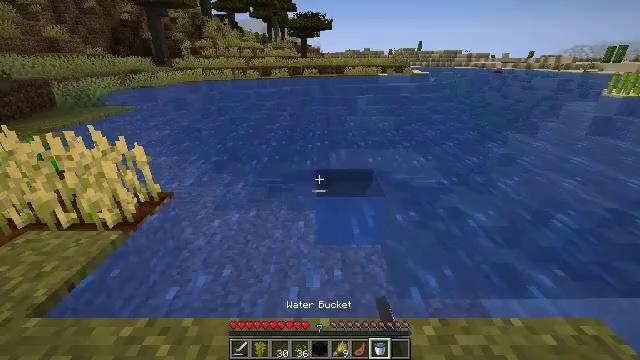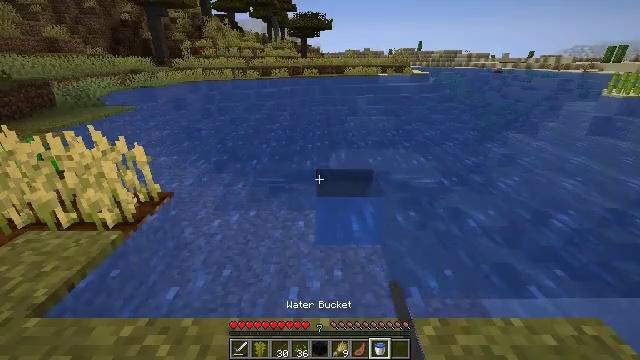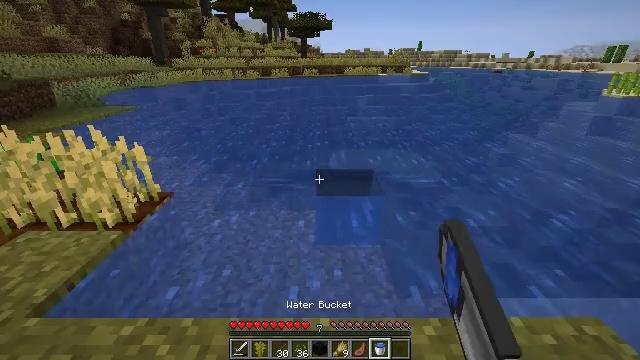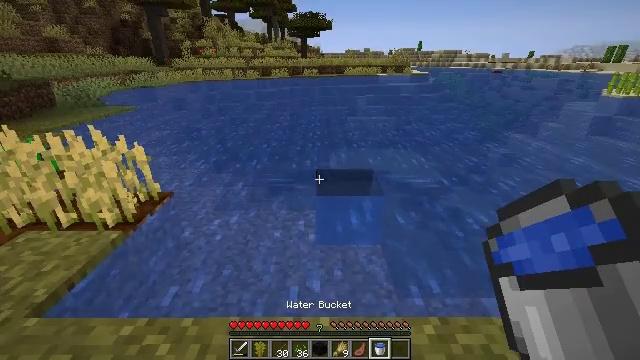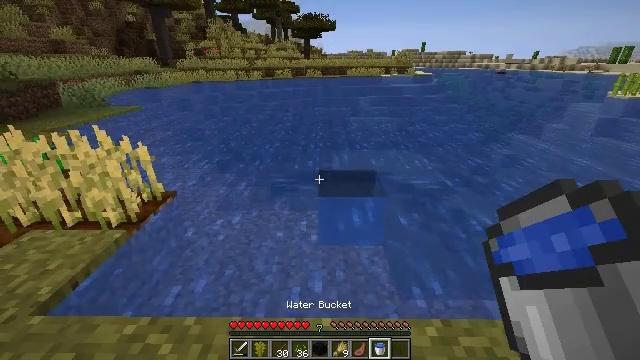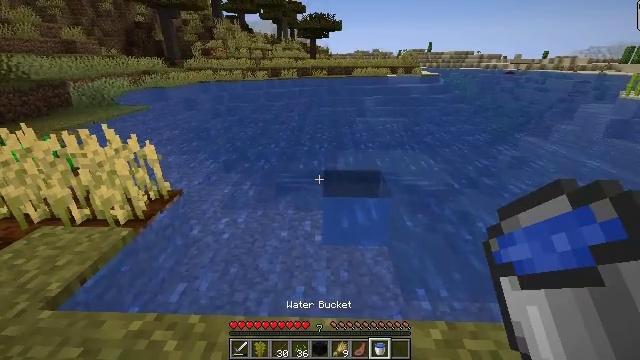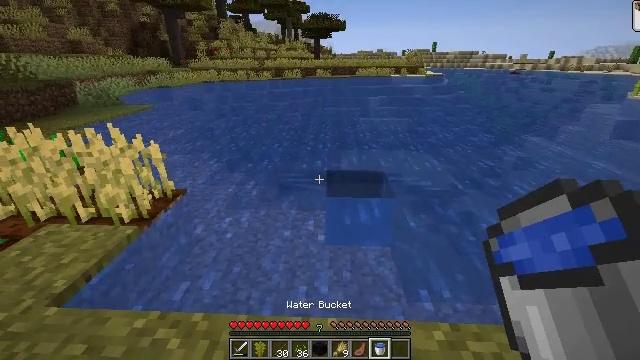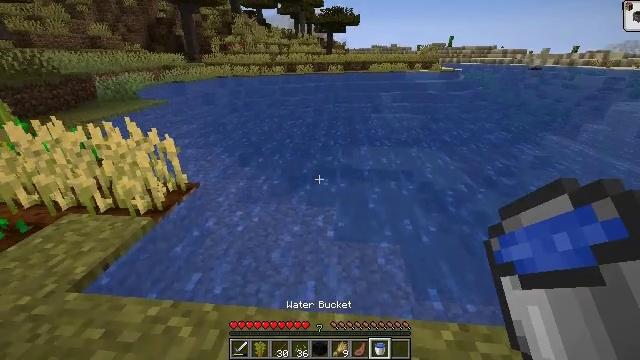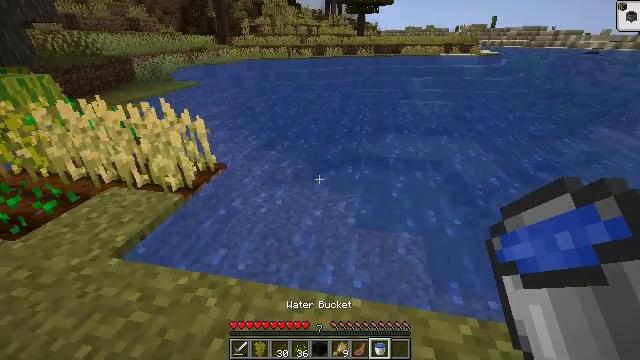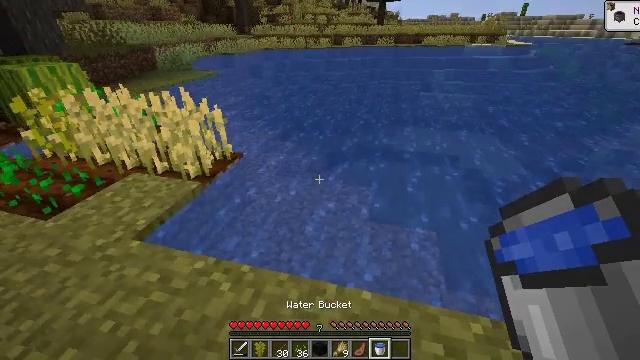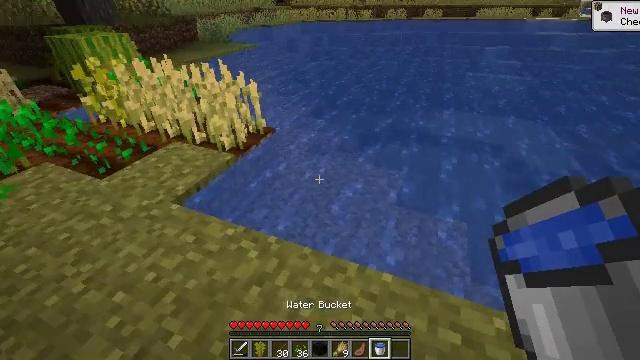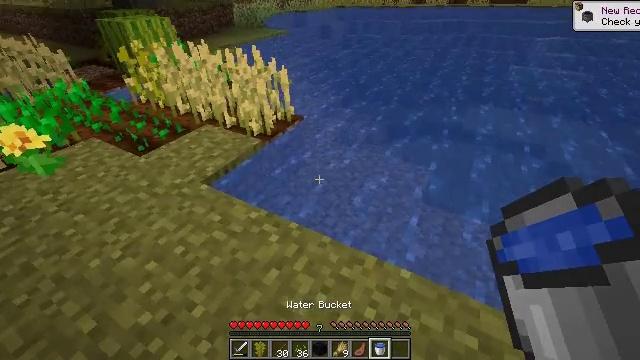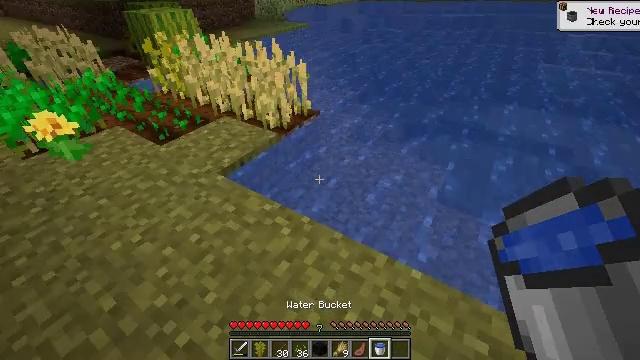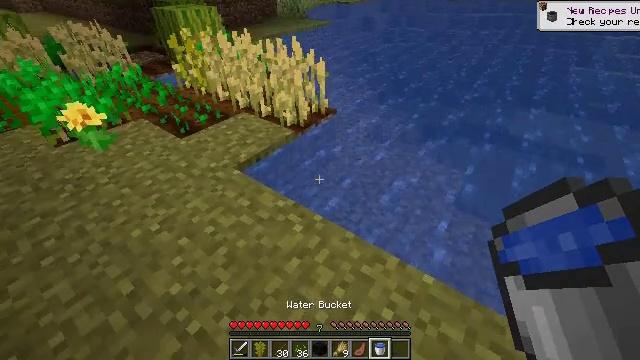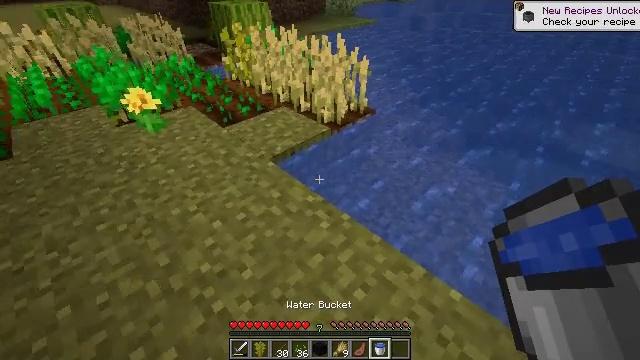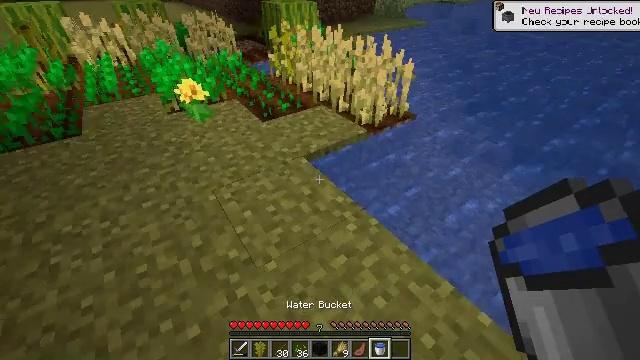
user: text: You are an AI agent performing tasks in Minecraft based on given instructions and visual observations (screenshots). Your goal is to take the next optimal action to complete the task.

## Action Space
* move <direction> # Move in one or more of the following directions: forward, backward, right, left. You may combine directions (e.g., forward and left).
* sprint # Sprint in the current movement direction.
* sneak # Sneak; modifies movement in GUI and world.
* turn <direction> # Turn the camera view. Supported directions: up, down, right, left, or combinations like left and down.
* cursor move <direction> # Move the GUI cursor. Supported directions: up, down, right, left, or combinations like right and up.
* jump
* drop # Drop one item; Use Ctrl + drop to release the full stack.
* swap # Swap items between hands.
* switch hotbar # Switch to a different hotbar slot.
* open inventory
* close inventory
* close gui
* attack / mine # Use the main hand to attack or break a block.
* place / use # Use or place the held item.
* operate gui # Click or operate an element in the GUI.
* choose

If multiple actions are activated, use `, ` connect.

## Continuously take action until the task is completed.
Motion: motion action
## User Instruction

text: Left click on the fletching table to mine it.
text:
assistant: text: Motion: no_op
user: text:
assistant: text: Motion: no_op
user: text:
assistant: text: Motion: no_op
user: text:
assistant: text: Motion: no_op
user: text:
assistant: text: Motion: turn left
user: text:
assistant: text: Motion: no_op
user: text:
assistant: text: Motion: turn left
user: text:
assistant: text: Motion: turn left and down
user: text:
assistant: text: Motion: turn left and down
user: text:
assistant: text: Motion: turn left and down
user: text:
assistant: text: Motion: turn left and down
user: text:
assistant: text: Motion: turn left and down
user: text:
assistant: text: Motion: turn left
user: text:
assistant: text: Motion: turn left
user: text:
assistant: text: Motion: turn left
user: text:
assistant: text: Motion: turn left
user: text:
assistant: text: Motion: turn left and up
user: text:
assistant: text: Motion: turn left and up
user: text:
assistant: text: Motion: turn left and up
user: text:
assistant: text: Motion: turn left
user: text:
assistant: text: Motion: no_op
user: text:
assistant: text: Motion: turn left
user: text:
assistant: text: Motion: turn left and up
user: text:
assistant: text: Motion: turn left and up
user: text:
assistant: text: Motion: no_op
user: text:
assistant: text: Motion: no_op
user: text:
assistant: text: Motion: no_op
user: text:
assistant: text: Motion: no_op
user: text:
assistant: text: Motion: no_op
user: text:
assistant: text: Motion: no_op